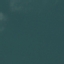
Land use / land cover: SeaLake